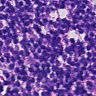
Metastatic tissue present: yes